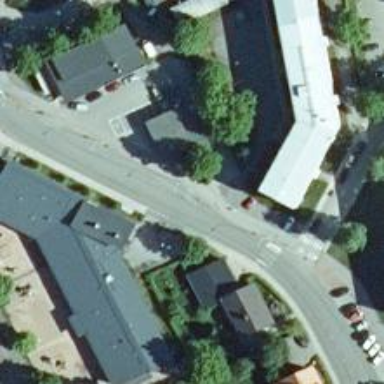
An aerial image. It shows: Tertiary road with asphalt surface and separate sidewalk.